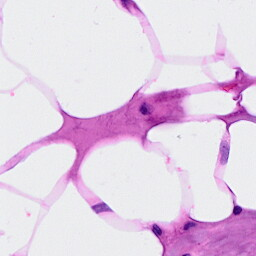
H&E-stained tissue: Breast